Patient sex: F
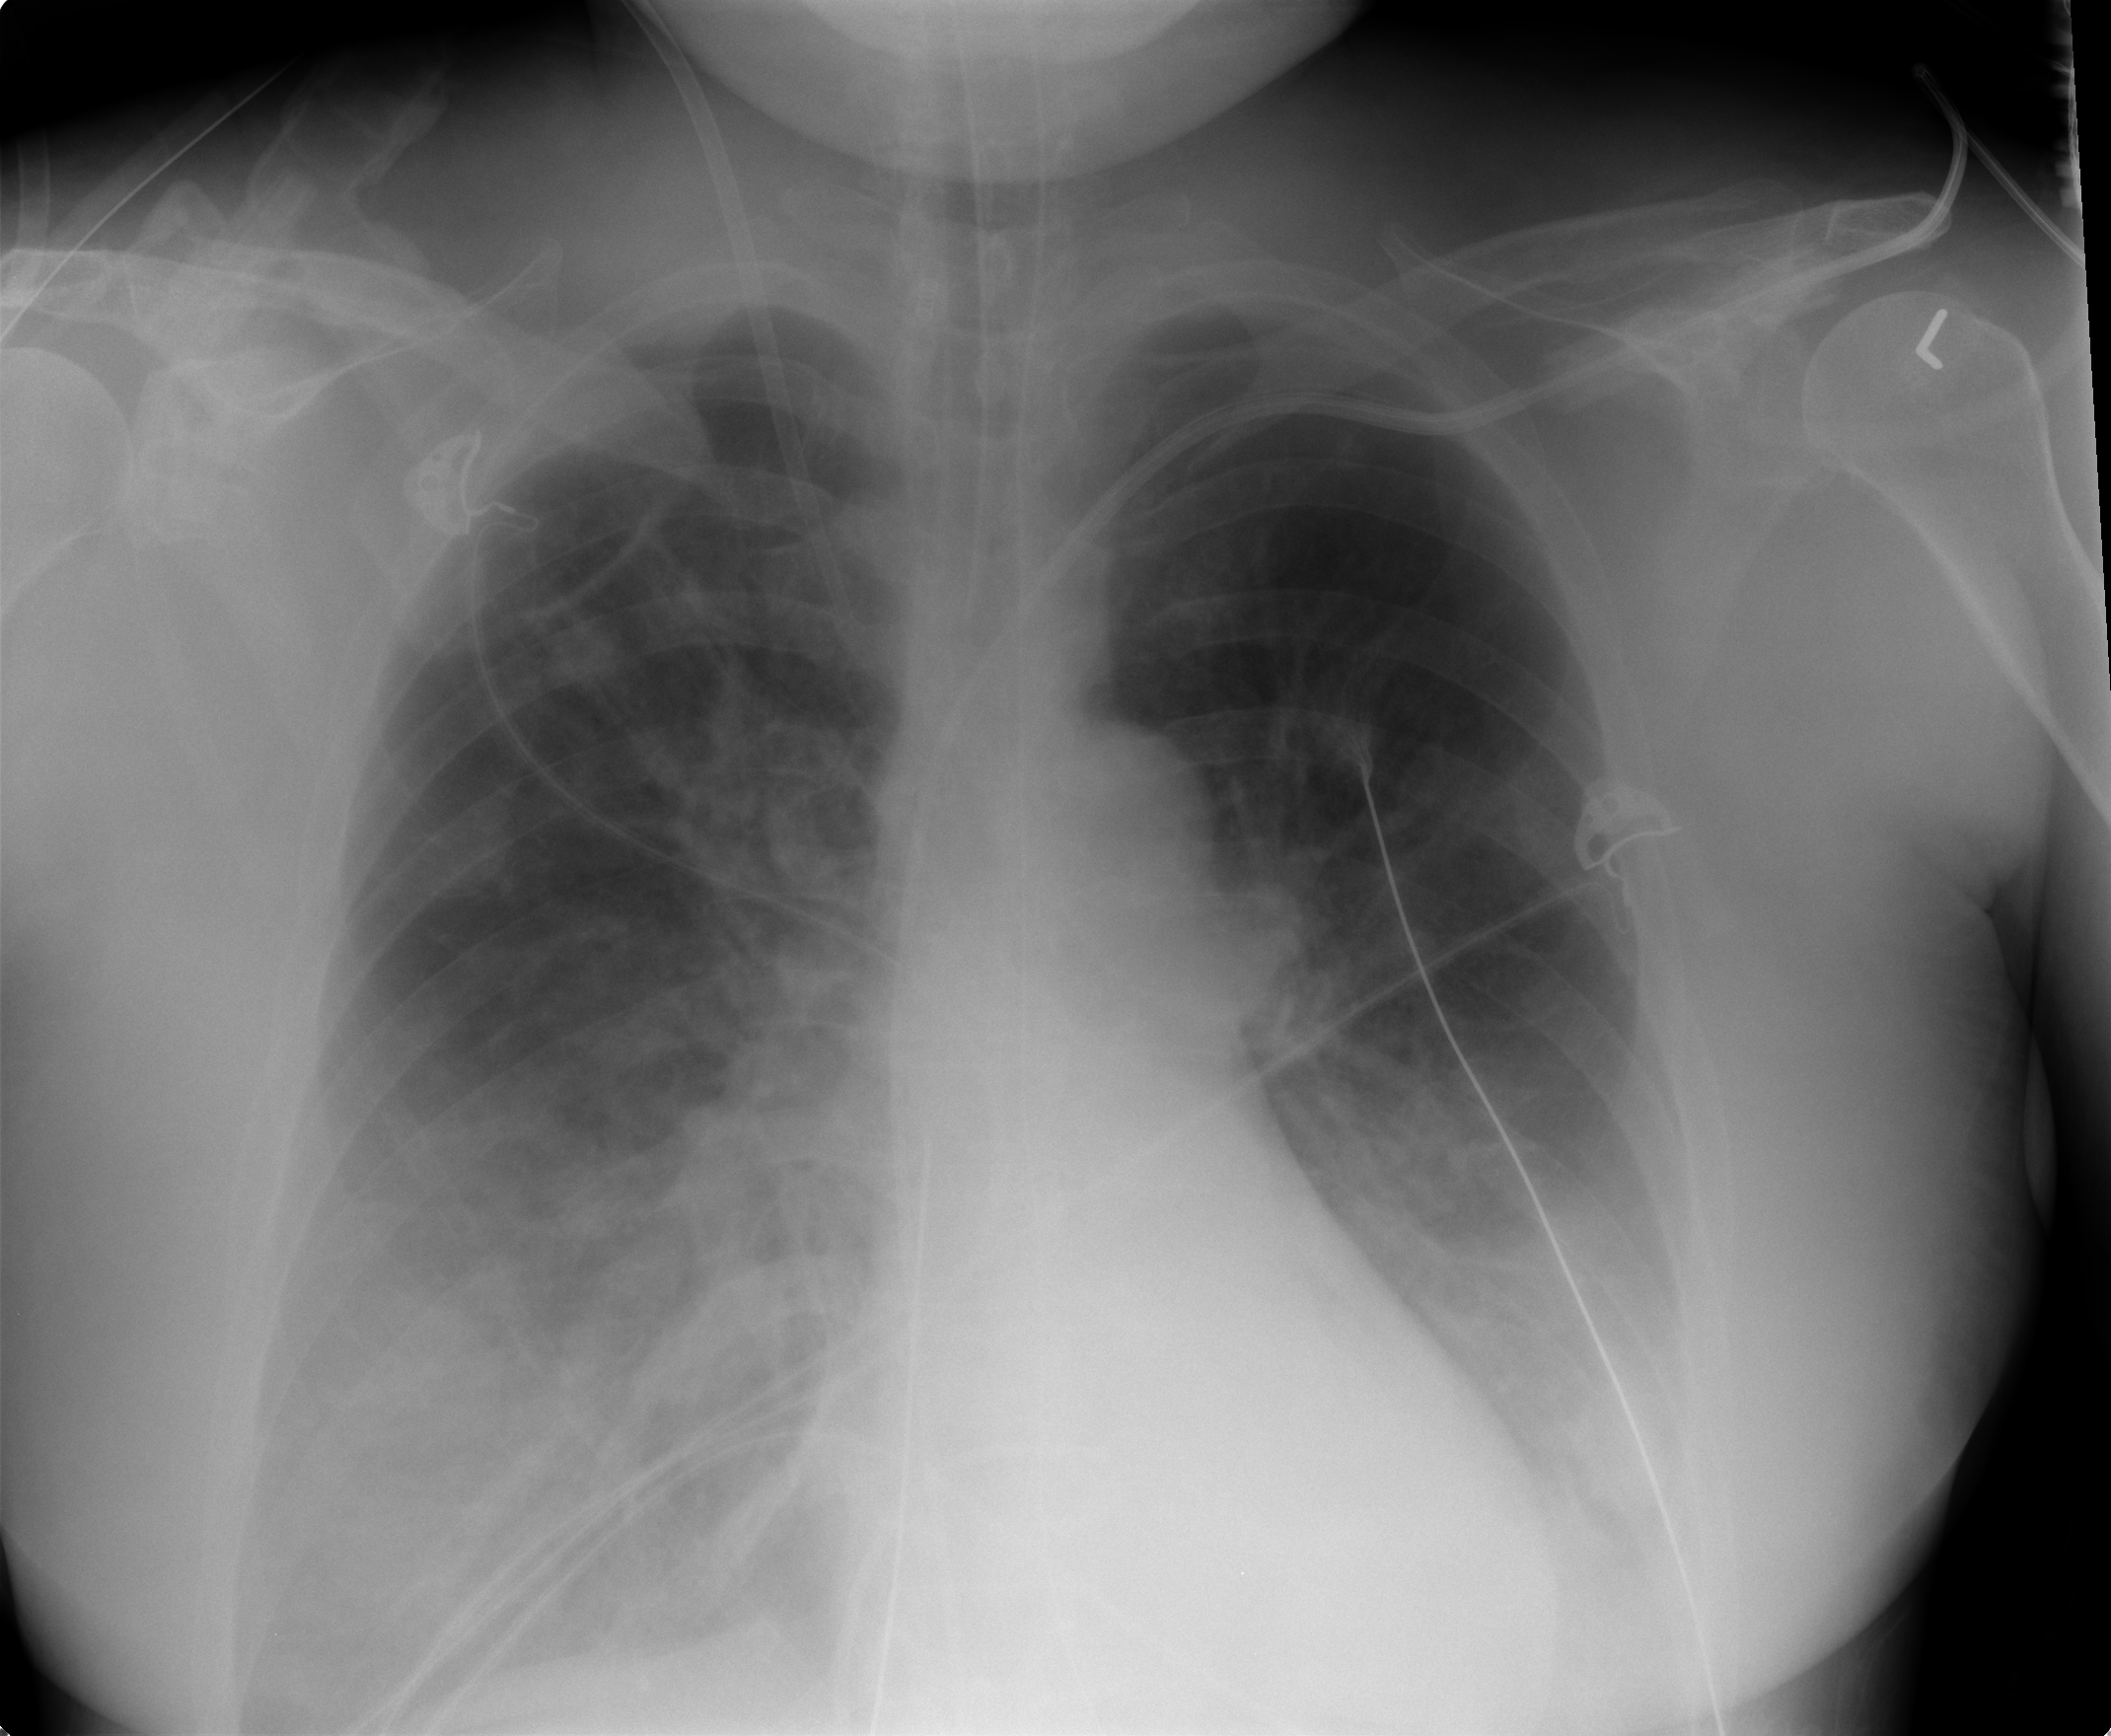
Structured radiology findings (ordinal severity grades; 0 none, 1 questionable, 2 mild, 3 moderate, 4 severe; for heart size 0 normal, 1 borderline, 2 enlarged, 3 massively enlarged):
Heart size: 0
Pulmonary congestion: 2
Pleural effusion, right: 3
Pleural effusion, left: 2
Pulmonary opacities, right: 2
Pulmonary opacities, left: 2
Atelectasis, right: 2
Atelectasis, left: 2